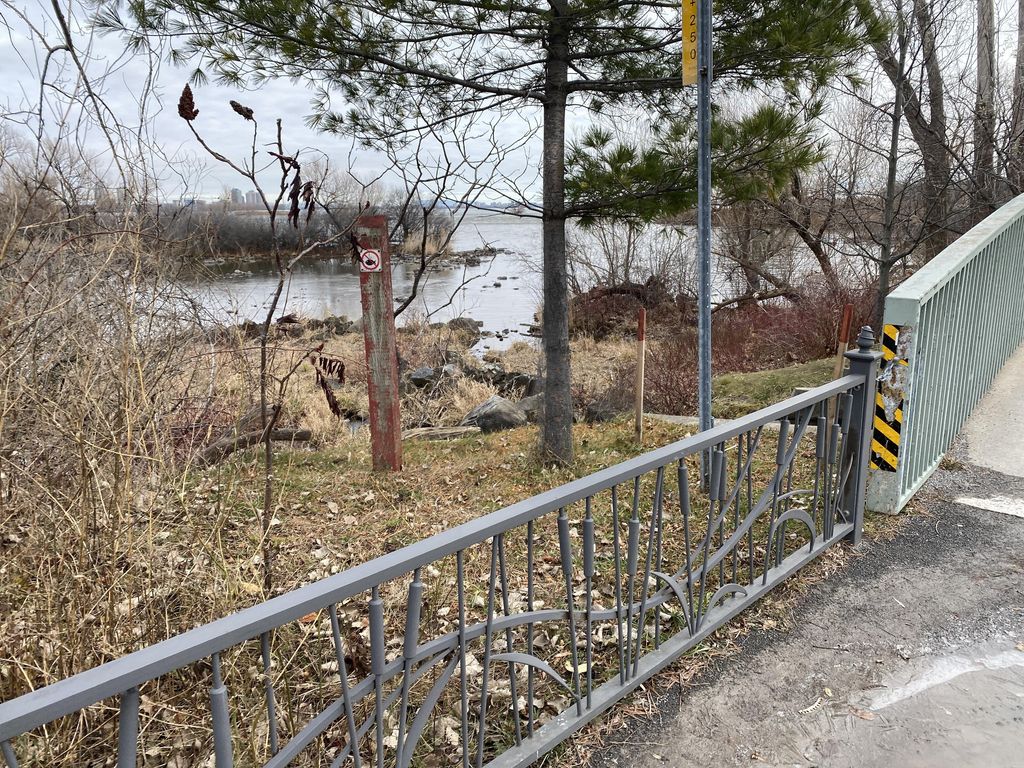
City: montreal